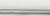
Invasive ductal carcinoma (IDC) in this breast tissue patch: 0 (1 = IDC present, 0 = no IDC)